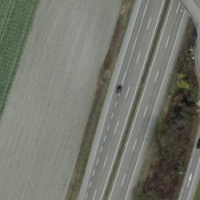
EUNIS habitat code: 57
Species observed at this site:
Lythrum salicaria